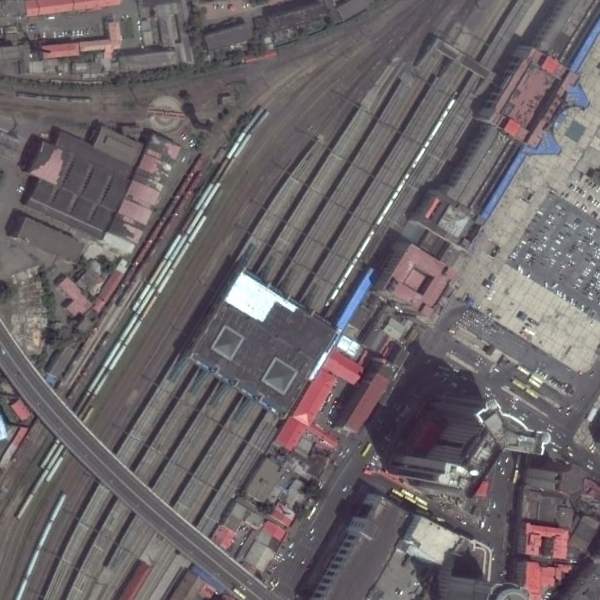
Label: RailwayStation